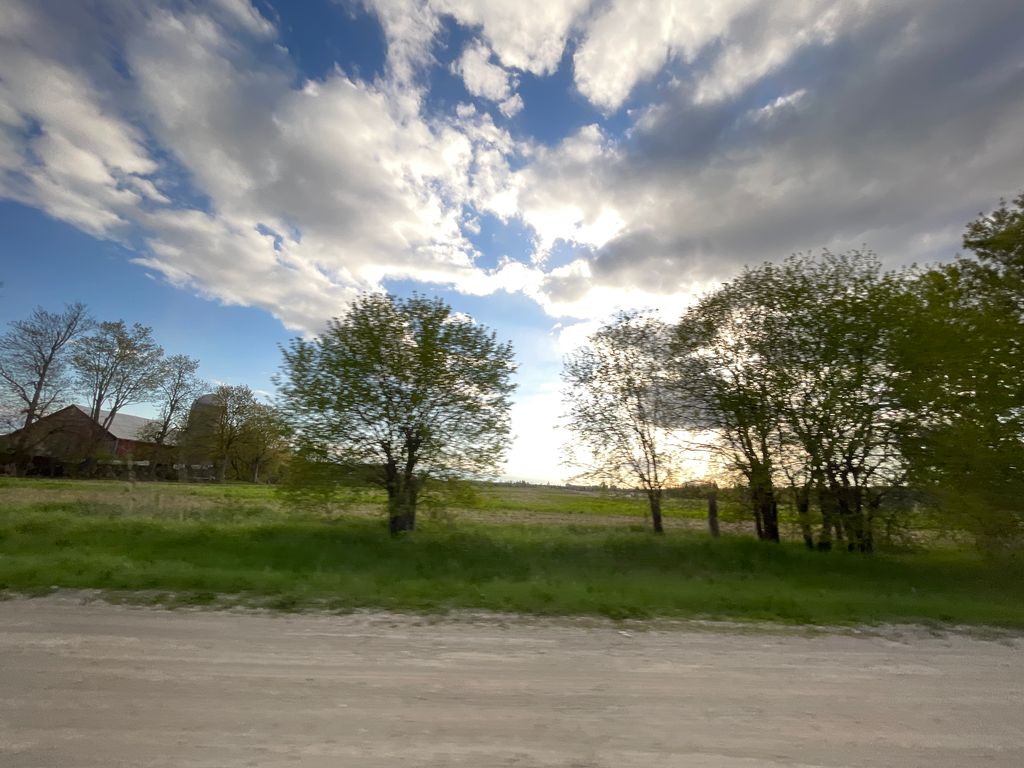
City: kitchener-waterloo